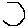
Label: hexagon